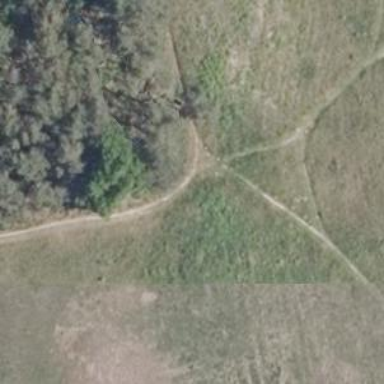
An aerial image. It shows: Dirt path.